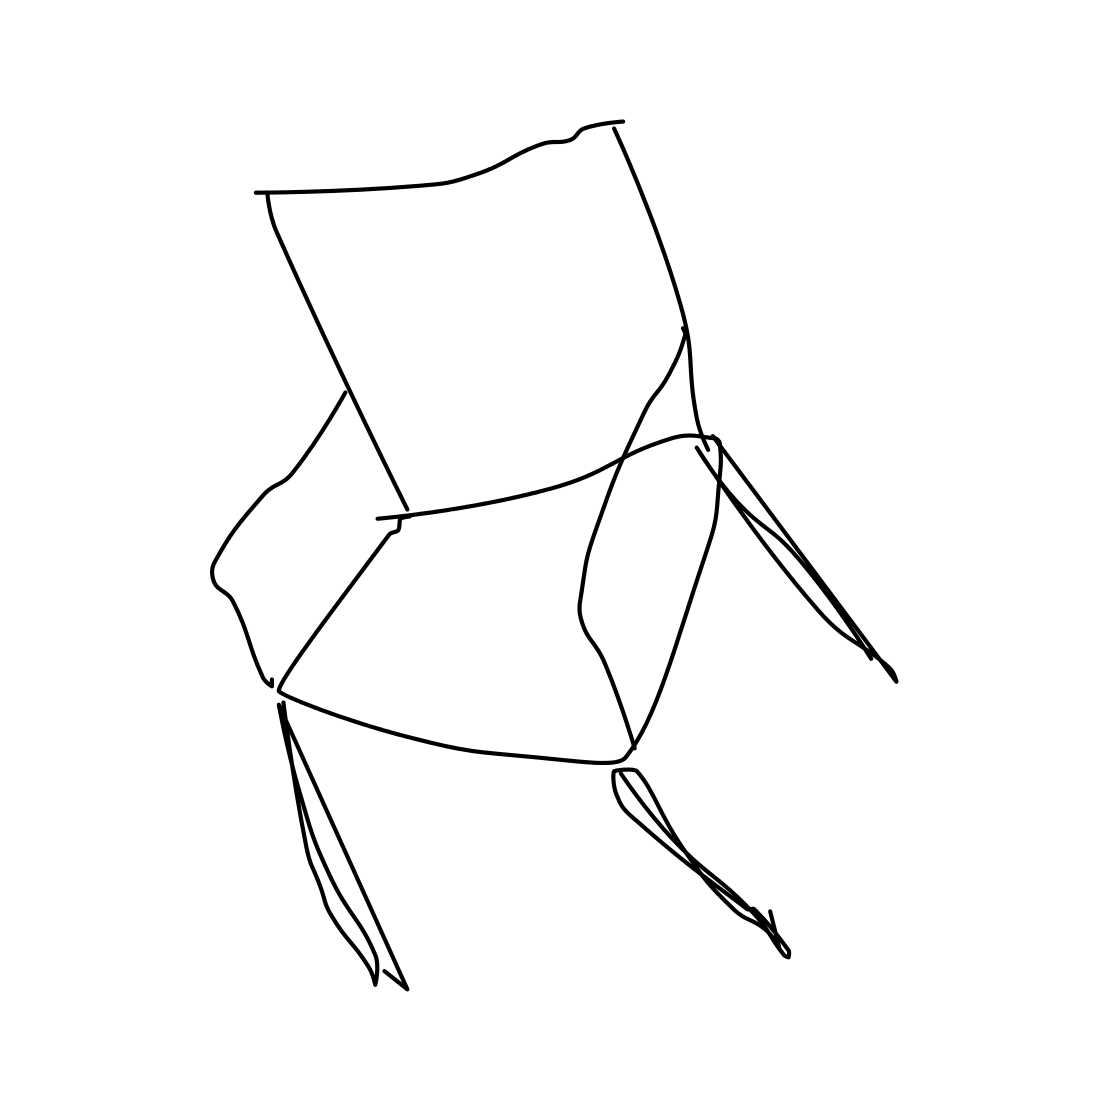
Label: chair